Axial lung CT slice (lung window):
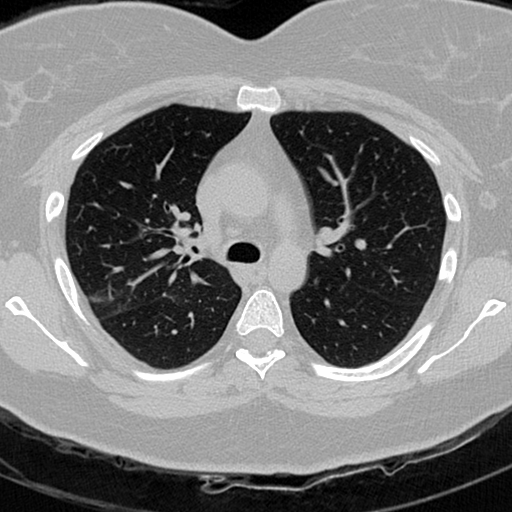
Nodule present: no